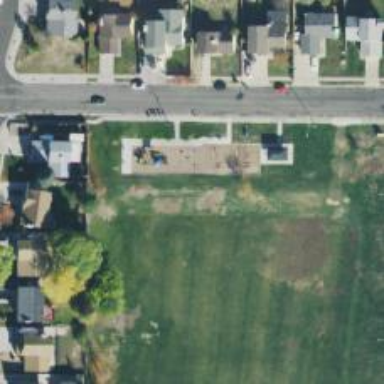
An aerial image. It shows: Playground with springy equipment.